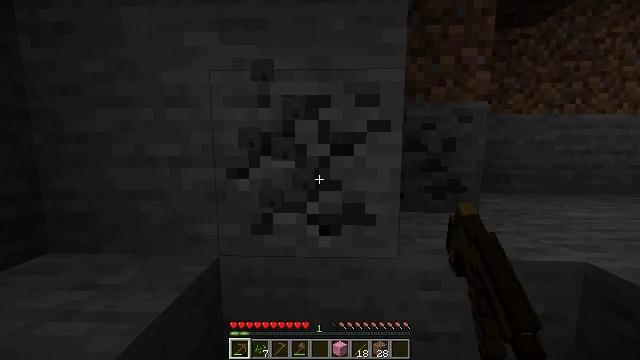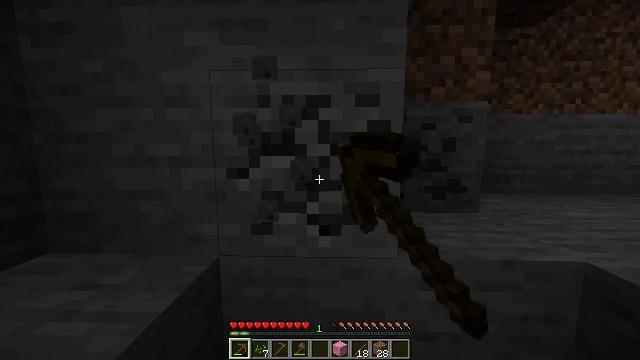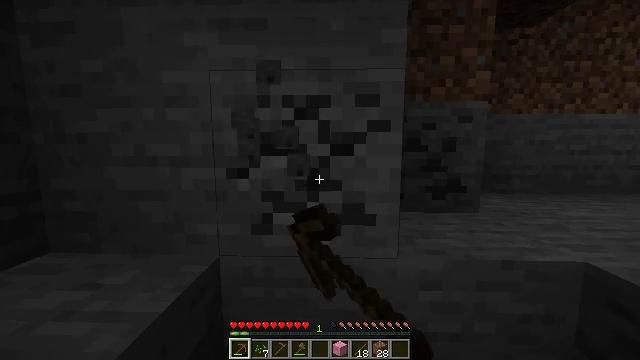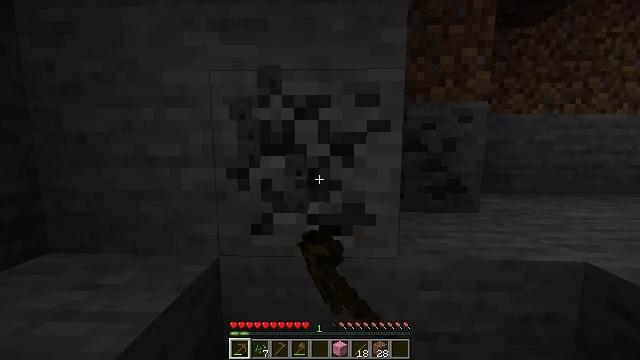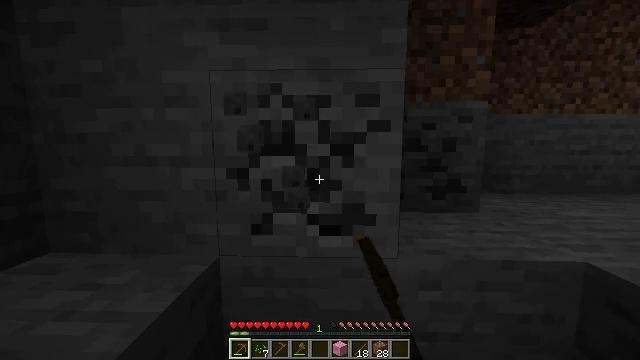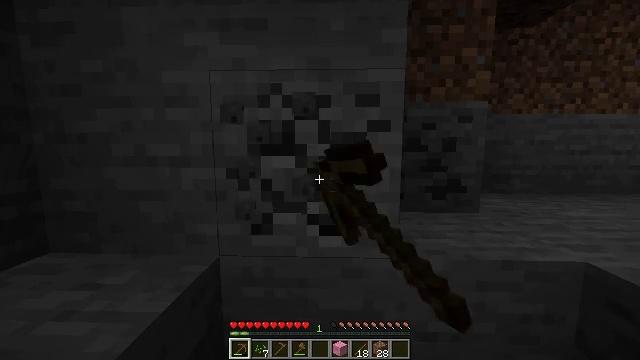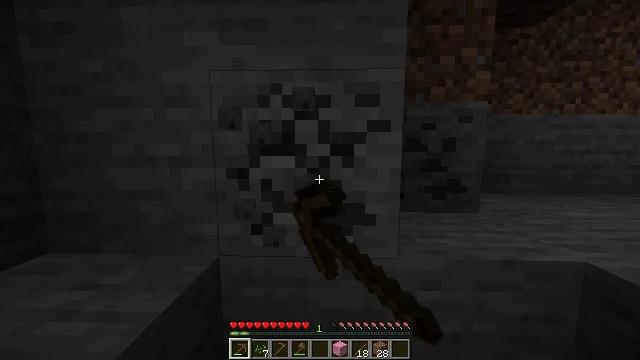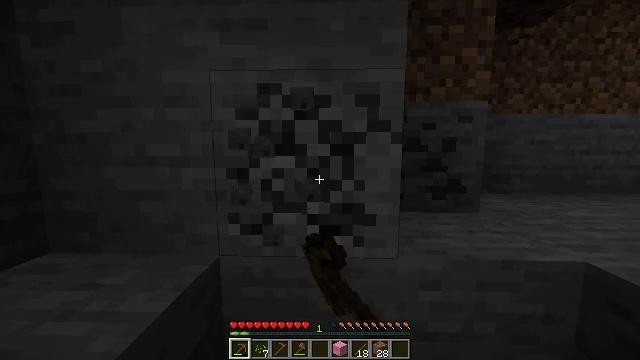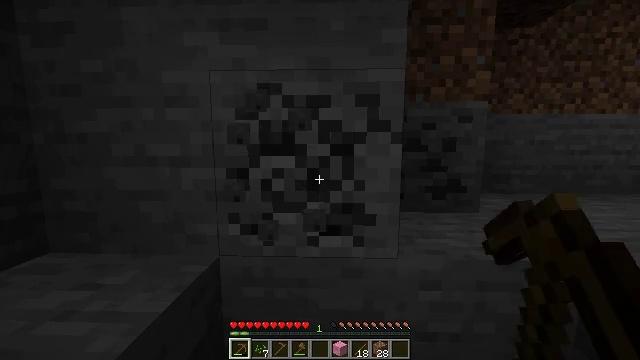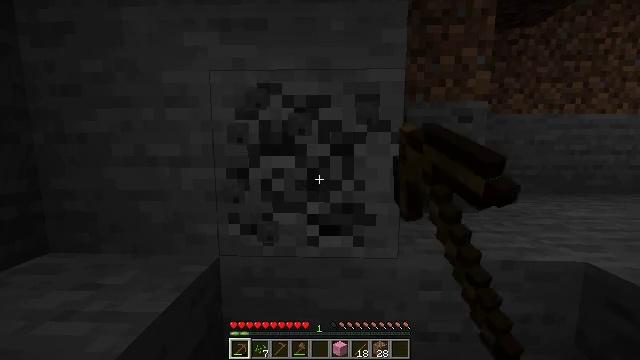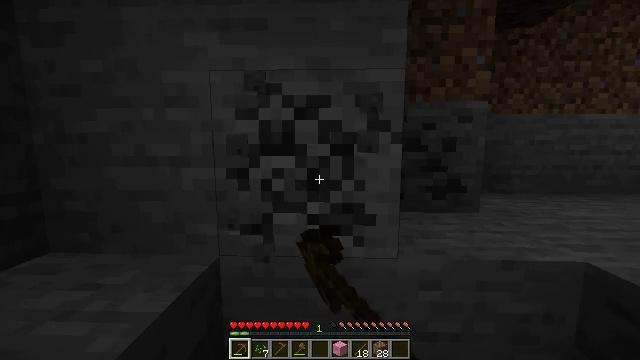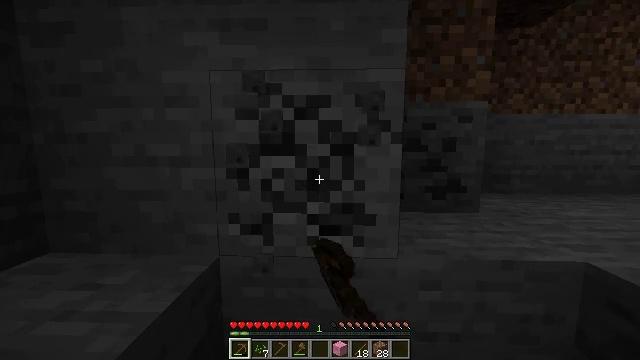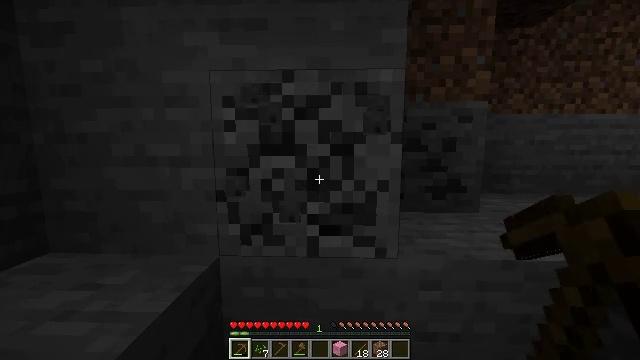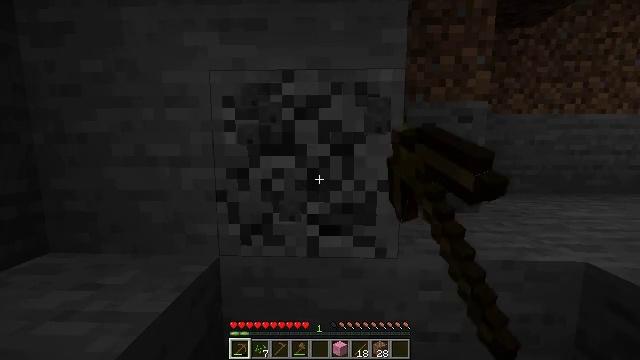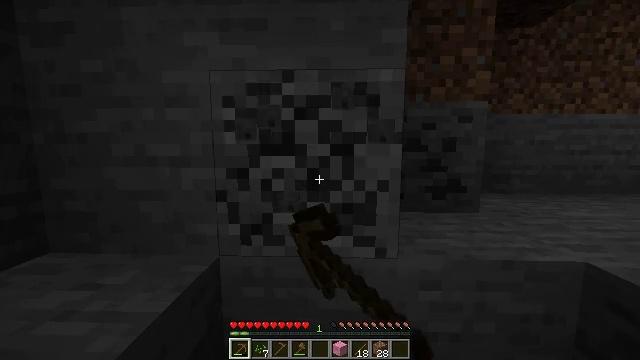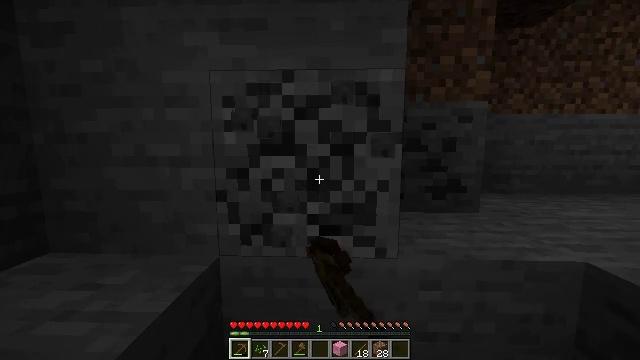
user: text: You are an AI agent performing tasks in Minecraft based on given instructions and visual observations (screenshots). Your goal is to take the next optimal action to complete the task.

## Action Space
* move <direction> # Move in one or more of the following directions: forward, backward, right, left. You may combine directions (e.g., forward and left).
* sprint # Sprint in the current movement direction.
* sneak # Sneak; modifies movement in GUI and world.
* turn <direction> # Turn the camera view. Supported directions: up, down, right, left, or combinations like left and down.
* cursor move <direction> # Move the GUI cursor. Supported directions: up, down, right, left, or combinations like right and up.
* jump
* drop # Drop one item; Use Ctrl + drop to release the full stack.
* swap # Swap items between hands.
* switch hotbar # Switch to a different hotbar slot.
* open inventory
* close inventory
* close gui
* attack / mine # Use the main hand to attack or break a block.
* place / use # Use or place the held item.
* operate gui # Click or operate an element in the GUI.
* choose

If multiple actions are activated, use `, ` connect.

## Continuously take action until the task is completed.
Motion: motion action
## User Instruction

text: Collect coal by mining the ore.
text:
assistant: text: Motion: attack / mine
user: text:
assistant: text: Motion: attack / mine
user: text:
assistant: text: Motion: attack / mine
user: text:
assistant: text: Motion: attack / mine
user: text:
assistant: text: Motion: attack / mine
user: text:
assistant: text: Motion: attack / mine
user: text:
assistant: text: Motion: attack / mine
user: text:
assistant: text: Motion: attack / mine
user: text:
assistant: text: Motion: attack / mine
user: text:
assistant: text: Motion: attack / mine
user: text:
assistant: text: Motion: attack / mine
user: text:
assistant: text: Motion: attack / mine
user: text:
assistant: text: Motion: attack / mine
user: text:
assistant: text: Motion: attack / mine
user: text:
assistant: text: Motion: attack / mine
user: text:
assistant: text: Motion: attack / mine
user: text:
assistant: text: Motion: attack / mine
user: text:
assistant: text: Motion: attack / mine
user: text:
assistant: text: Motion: attack / mine
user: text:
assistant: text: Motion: attack / mine
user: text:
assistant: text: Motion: attack / mine